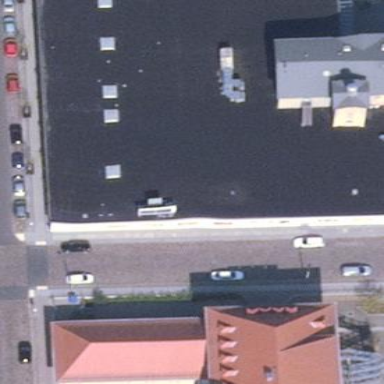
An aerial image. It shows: Retail building.